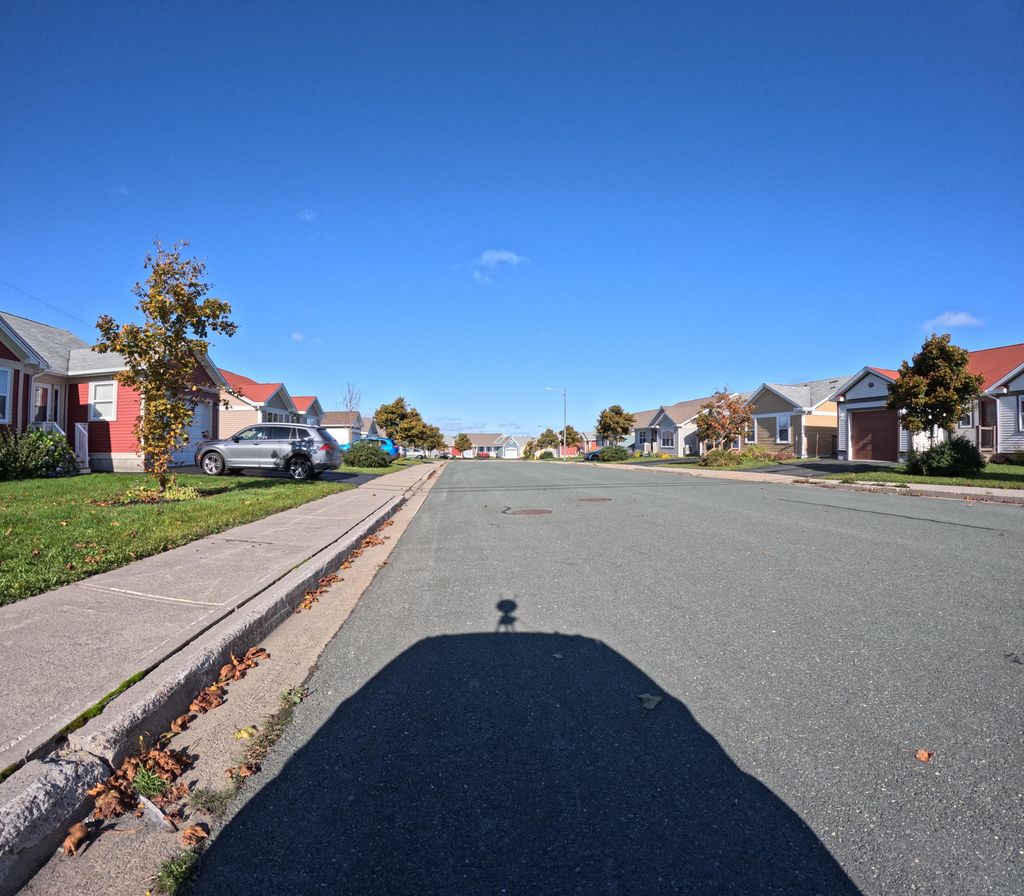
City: st_johns